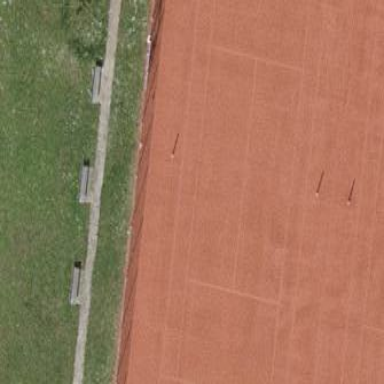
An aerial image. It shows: Clay tennis court pitch.